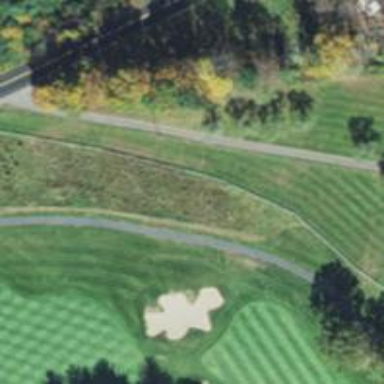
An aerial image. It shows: Service road designated as golf cart path.